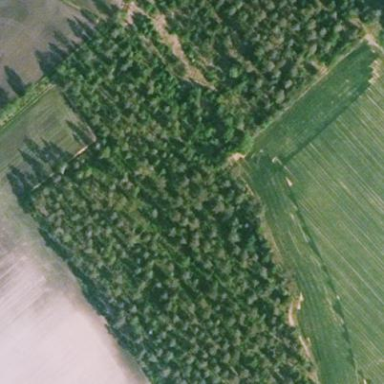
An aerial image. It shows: Forest area.